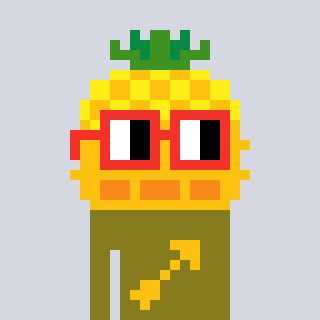
a pixel art character with square red glasses, a pineapple-shaped head and a gunk-colored body on a cool background